Interaction volume radius: 5 \u00c5
Interaction volume height: 20 \u00c5
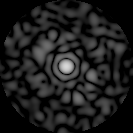
Disorder parameter: 0.7968